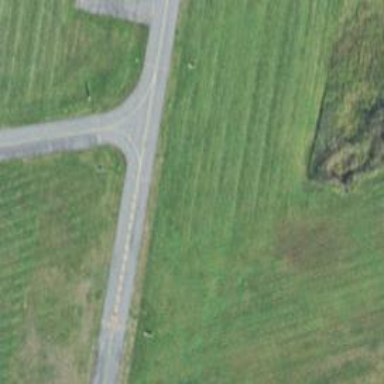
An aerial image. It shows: View of taxiway at the airport.